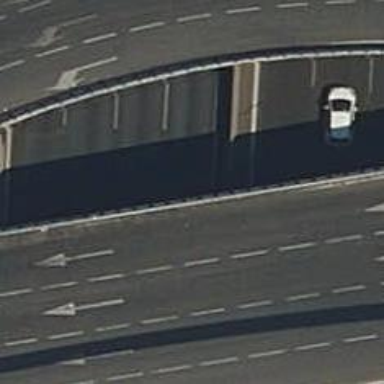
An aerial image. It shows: Kerb serving as barrier.